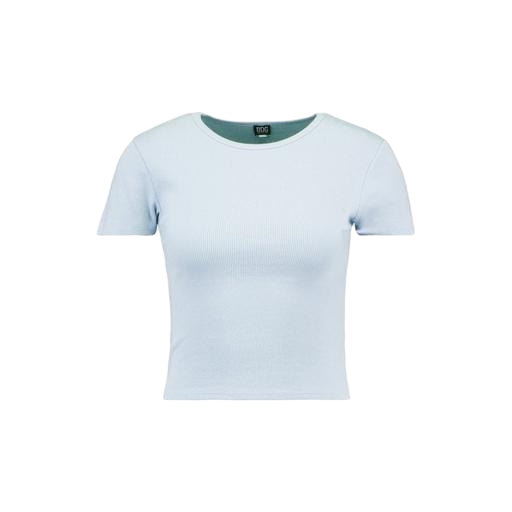
blue nly t-shirt, t-shirt classique light blue, blue women's ottoman t-shirt, white background